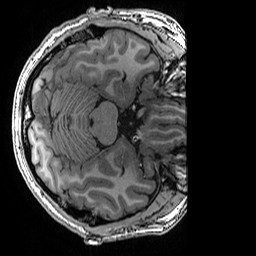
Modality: T1w
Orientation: axial
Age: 21
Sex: male
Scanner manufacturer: ge
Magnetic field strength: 3 T
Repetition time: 0.007 s
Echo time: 0.00342 s